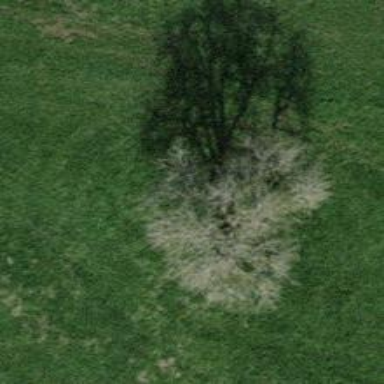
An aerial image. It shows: Beautiful tree in nature.